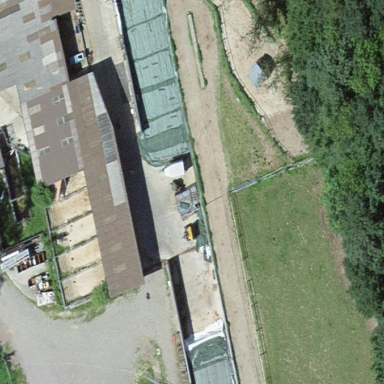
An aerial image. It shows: Bunker silo.